Interaction volume radius: 5 \u00c5
Interaction volume height: 20 \u00c5
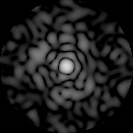
Disorder parameter: 0.8247